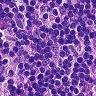
Metastatic tissue present: no